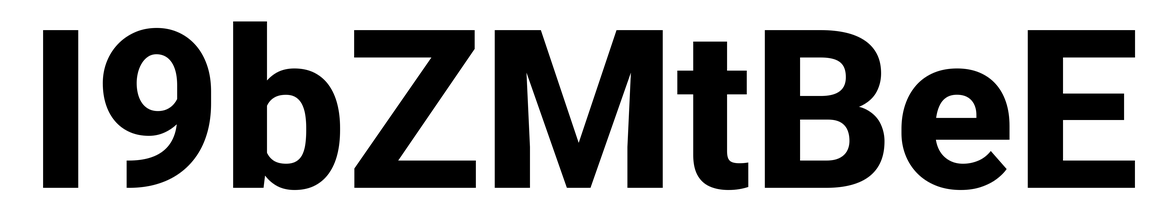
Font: Roboto_ExtraBold